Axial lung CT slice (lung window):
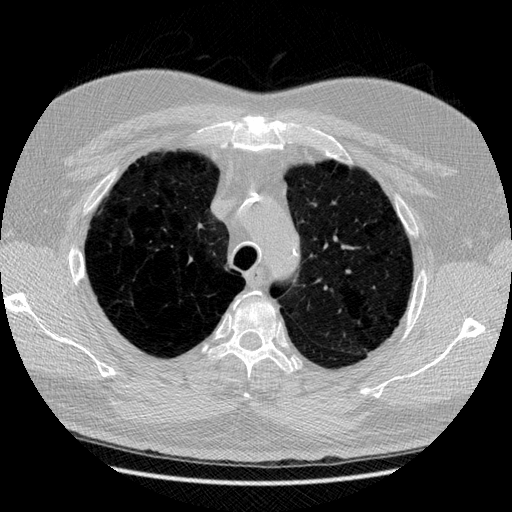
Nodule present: no